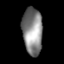
Tissue: lung
Cell type: Epithelial cells
Senescence score: 0.1859
Nuclear area (px): 919
Mean DAPI intensity: 135.012